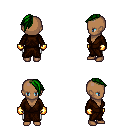
a pixel art fantasy rpg character, female body template, human, dark skin, brown robe, white pants, green long mohawk hairstyle, gold gloves, four views (front, back, left, right), 2x2 character sprite sheet, small pixel art, hard edges, no anti-aliasing